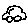
Label: car